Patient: sex M, age 74
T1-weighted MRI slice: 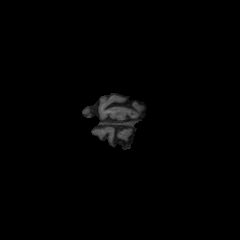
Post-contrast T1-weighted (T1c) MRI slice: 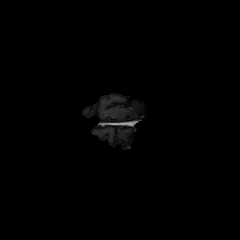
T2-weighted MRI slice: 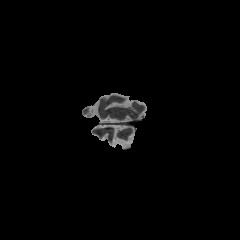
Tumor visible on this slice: no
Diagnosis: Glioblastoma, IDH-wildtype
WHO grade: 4